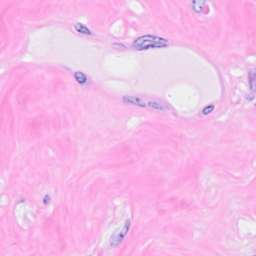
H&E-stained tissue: Breast